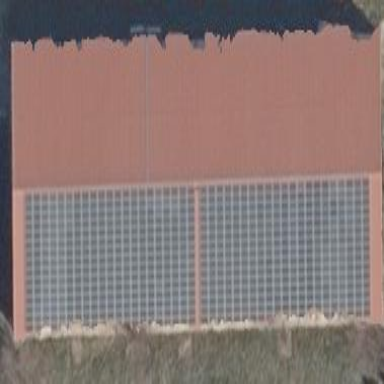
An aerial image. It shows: Solar photovoltaic panel generator on farm auxiliary building. The small installation generates electricity from solar energy.